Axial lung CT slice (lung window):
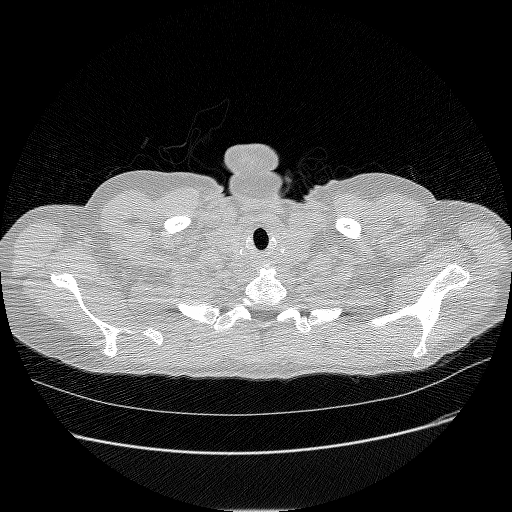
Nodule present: no